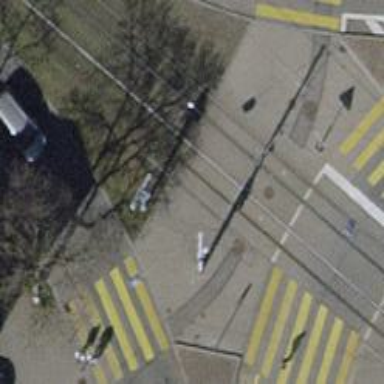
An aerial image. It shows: Crossing for the railway.